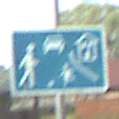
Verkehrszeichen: BeginnVerkehrsberuhigterBereich
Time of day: MorningAfternoon
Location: Outdoor (Nature)
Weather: PartlyCloudy
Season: NotSpecified
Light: Natural